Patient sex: M
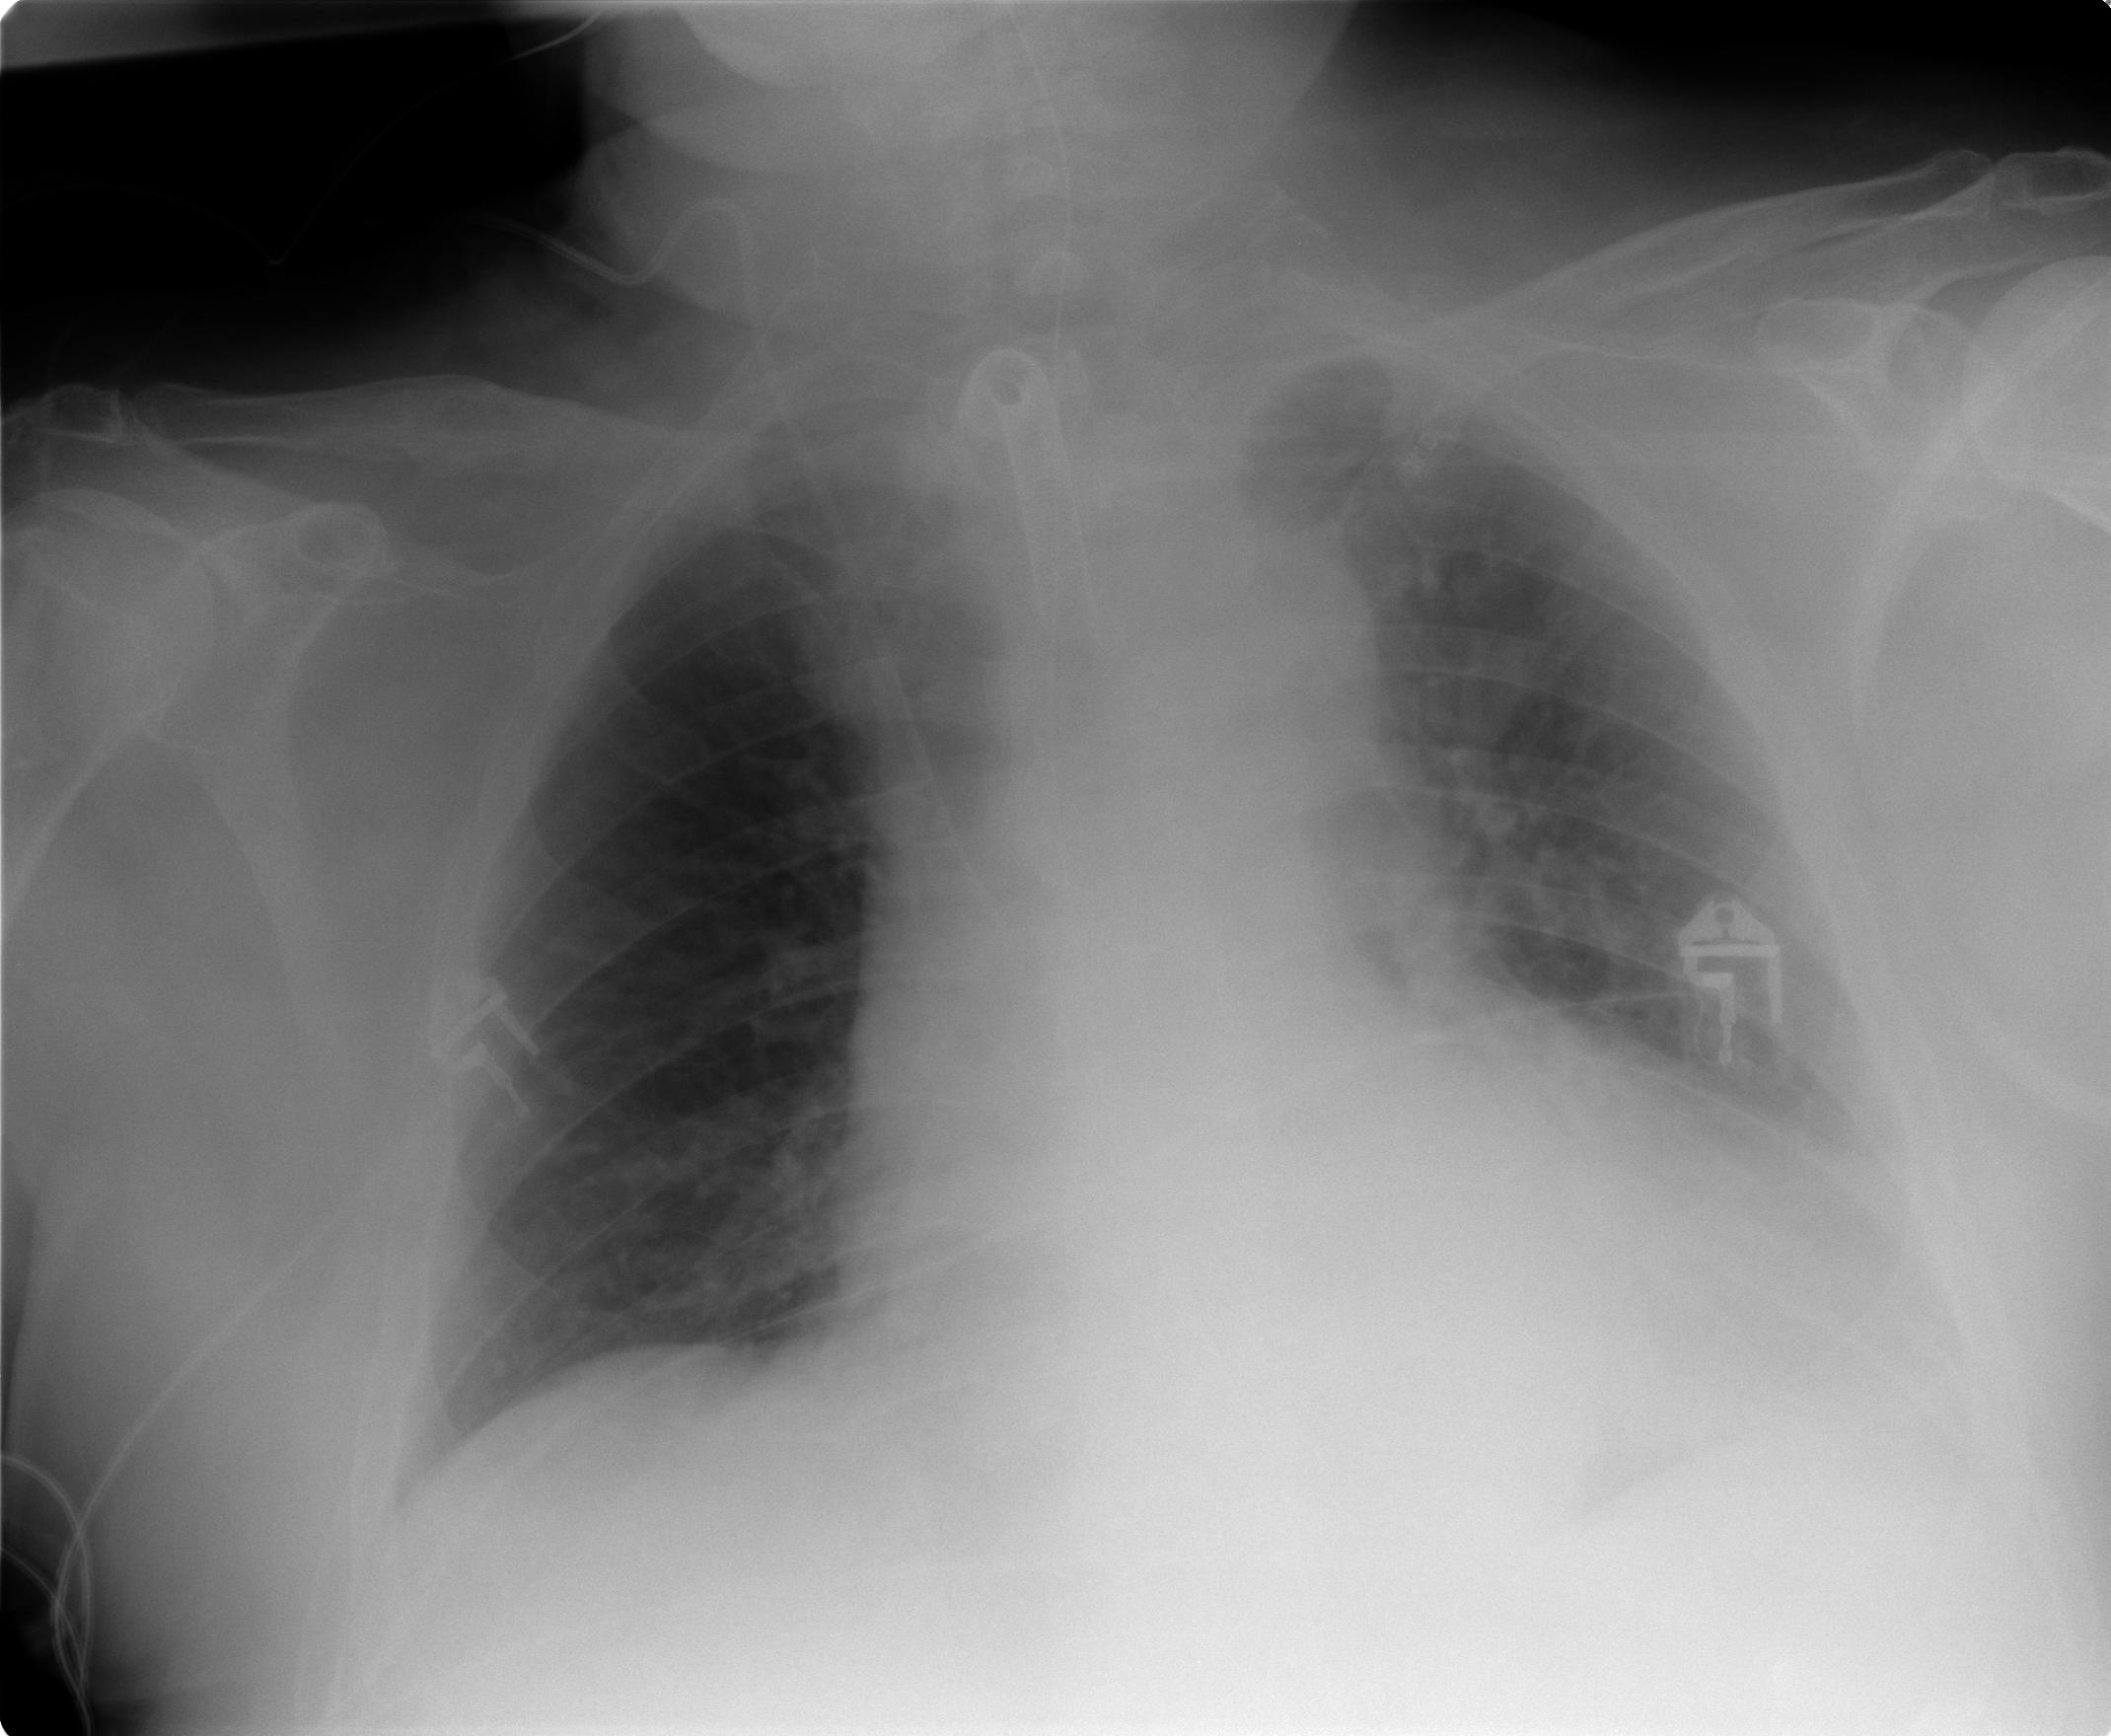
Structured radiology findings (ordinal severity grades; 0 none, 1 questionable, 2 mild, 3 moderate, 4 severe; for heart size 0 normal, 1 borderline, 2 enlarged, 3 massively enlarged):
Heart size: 1
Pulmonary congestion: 2
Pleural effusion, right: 0
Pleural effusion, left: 3
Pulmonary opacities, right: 0
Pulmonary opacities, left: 0
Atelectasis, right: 2
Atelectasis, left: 3